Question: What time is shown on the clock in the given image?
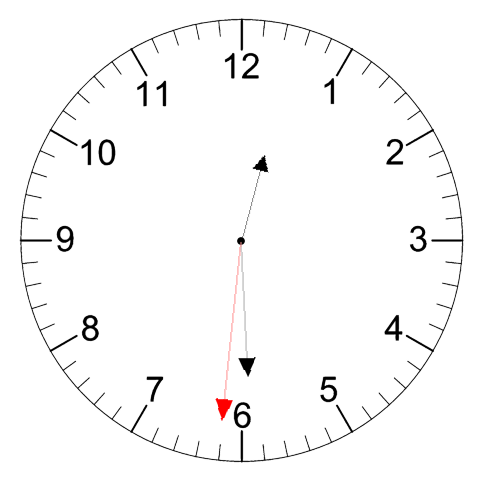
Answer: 12:29:31